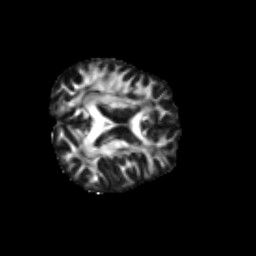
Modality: FA
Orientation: axial
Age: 29
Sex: male
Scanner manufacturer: siemens
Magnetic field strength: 3 T
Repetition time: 1.8 s
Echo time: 0.07 s